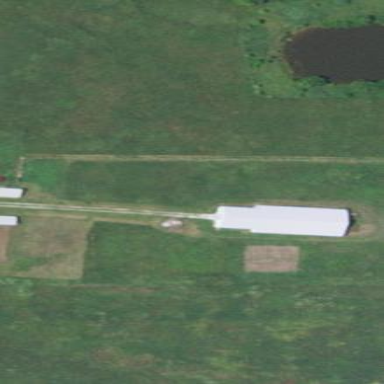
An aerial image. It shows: Farmyard area.